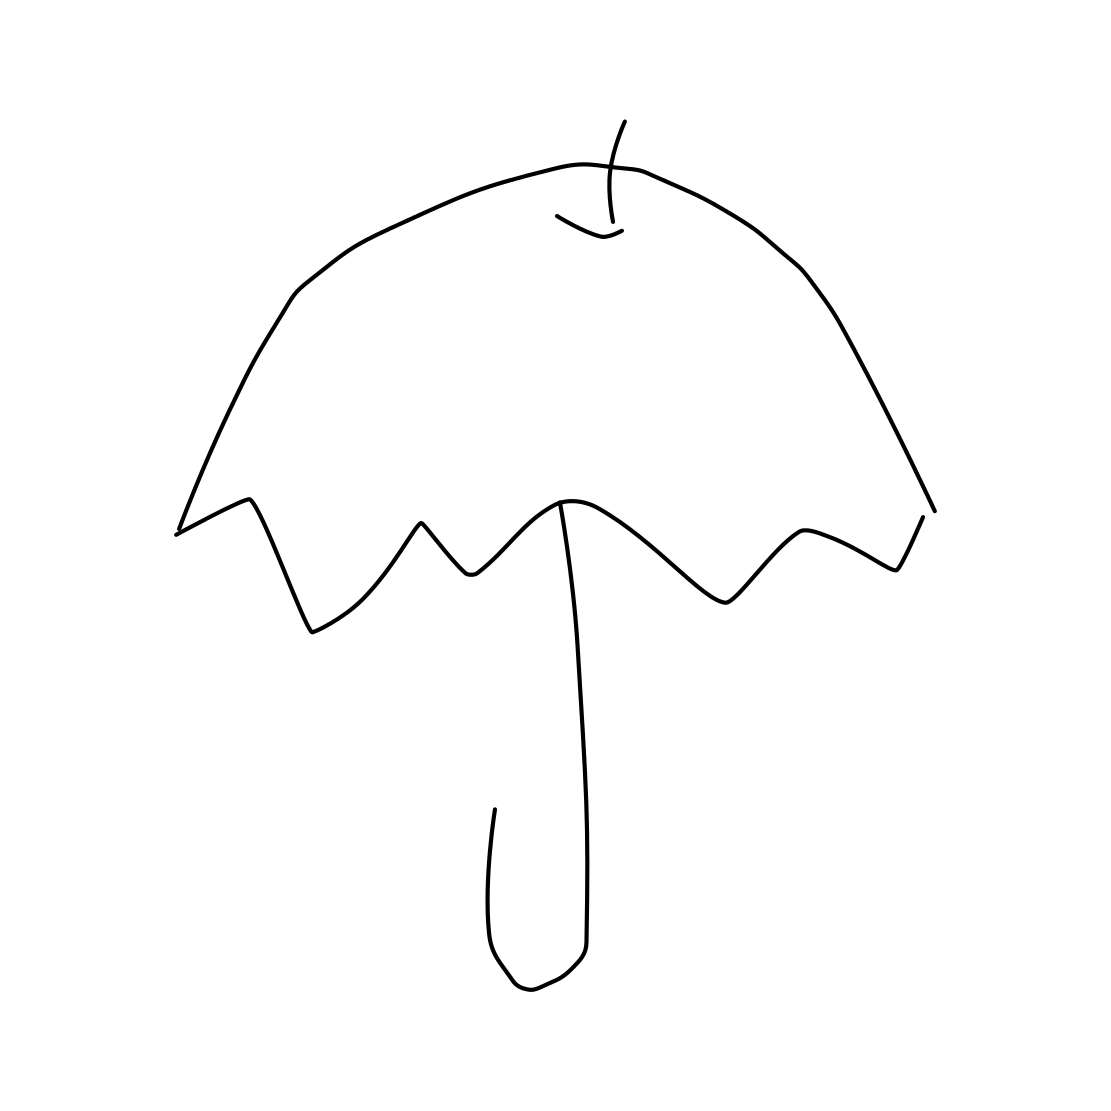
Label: umbrella